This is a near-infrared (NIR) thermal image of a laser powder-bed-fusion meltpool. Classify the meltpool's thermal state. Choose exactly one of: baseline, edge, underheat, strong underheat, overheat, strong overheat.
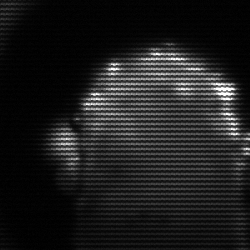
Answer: baseline